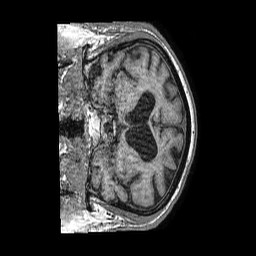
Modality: T1w
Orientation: coronal
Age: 82
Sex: male
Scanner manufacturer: philips
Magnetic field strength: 1.5 T
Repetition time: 0.007794 s
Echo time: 0.003645 s